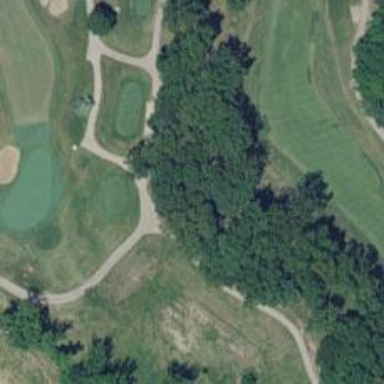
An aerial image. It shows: Service road designated as golf cart path.